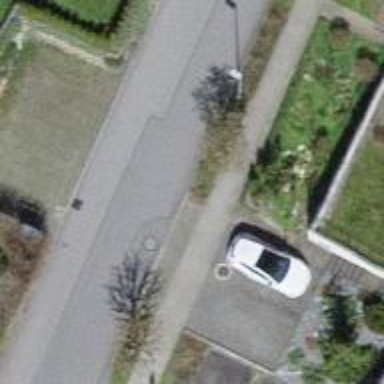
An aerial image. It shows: Sidewalk.